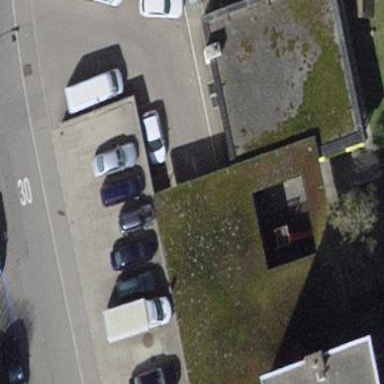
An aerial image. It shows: Kindergarten building.